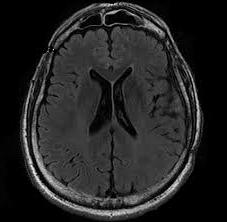
Label: notumor